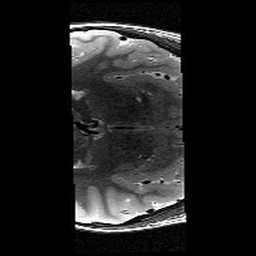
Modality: T2w
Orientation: axial
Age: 12
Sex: female
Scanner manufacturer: siemens
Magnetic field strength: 3 T
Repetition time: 8.46 s
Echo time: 0.067 s